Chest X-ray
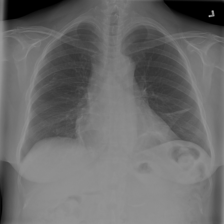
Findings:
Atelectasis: negative
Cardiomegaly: negative
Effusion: negative
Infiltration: negative
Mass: negative
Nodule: negative
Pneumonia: negative
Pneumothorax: negative
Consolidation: negative
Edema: negative
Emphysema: negative
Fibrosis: negative
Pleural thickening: negative
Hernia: negative